Question: For some reason, Facebook stopped returning user email in the user JSON I get back after successfully authenticating a user.
I even upgraded FacebookSDK for iOS from v3.6 to v3.8 without having any luck. It was all working fine until few weeks ago but not anymore. Its just the email, all other properties i.e. DOB are coming back just fine. Facebook keeps on changing their permissions system but I'm not aware of a recent change that could have caused this. Any pointers would be greatly appreciated.
Btw, I'm trying to authenticate with my own FB account that has a valid email associated with it and I did not recently change any privacy settings either.
Have also tried deleting the app from my Facebook privacy settings and re-authorized but still no luck. Here is the code:
'''
[FBSession openActiveSessionWithReadPermissions:@[@"user_about_me", @"user_location", @"user_birthday", @"email"] allowLoginUI:YES completionHandler:^(FBSession *session, FBSessionState status, NSError *error) {
switch (status) {
case FBSessionStateOpen: {
[[FBRequest requestForMe] startWithCompletionHandler:^(FBRequestConnection *connection, NSDictionary<FBGraphUser> *user, NSError *error) {
NSLog(@"User Data: %@", user); //no email in the json
NSString *email = user[@"email"]; //obviously returns nil
//rest of the code
}];
}
break;
case FBSessionStateClosed:
case FBSessionStateClosedLoginFailed:
[FBSession.activeSession closeAndClearTokenInformation];
break;
default:
break;
}
}];
'''
Screenshot of Facebook App permissions page that clearly shows that I have configured it correctly:

Here is the user JSON I get back in the API callback (I've removed my personal info).
'''
{
bio = "My Bio";
birthday = "01/01/1900";
"first_name" = FN;
gender = male;
id = <PHONE>;
"last_name" = LN;
link = "https://www.facebook.com/FBName";
locale = "en";
location = {
id = 11111111111111111;
name = "City Name";
};
name = "FN LN";
quotes = "";
timezone = "0";
"updated_time" = "2000-00-07T00:00:21+0000";
username = USERNAME;
verified = 1;
}
'''
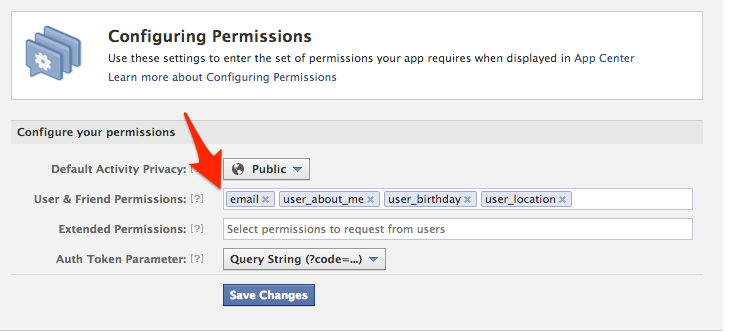
Answer: It turned out that Facebook does not return user email when you make a graph call if primary email associated with that Facebook account has been deactivated, disabled, or deleted.
It can happen if you do not access your email address for a long time. Facebook probably figures it out when their emails to your primary address start bouncing back.
1. Please make sure you are able to login to your email account and Facebook emails are not getting bounced.
2. Login to Facebook and change your primary email address to some other email.
3. Facebook will send a verification email to your new email address, open this email and click verify link.
4. Log back in to Facebook and change your primary email again to the previous email address.
5. Facebook will send a verification email to this email address, please open it and click on it to verify your email.
6. Wait for a couple of hours and try again viola, your email will start coming down in the json.